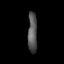
Tissue: prostate
Cell type: T cells
Senescence score: 0.2977
Nuclear area (px): 370
Mean DAPI intensity: 86.097